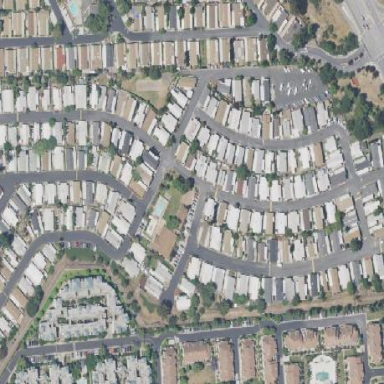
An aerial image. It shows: Residential area known as trailer park.